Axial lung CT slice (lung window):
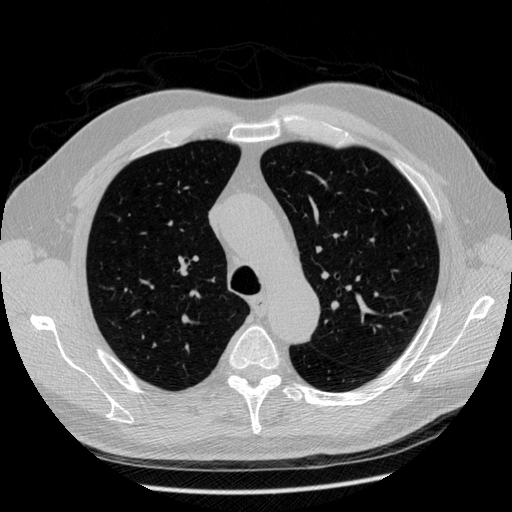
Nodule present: no